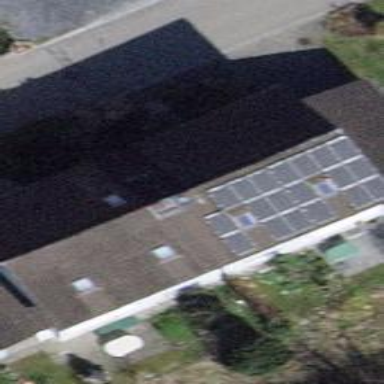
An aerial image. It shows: Solar power generator with photovoltaic panels.